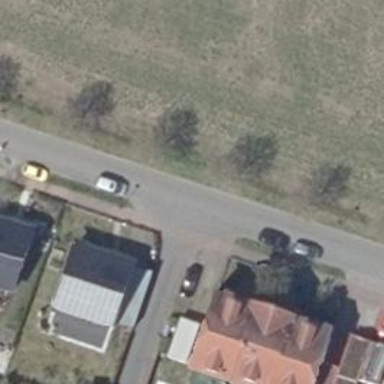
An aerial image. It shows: Sidewalk along the footway.